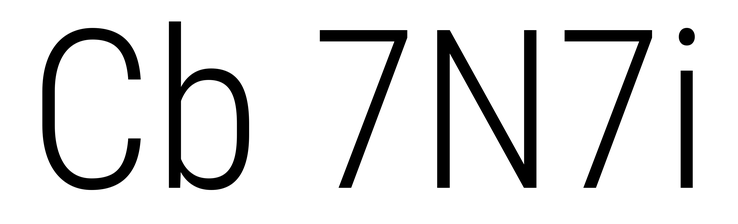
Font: Roboto_Condensed_Light